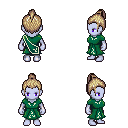
a pixel art fantasy rpg character, female body template, dark elf, purple skin, sash dress, white pants, white blonde short topknot hairstyle, four views (front, back, left, right), 2x2 character sprite sheet, small pixel art, hard edges, no anti-aliasing